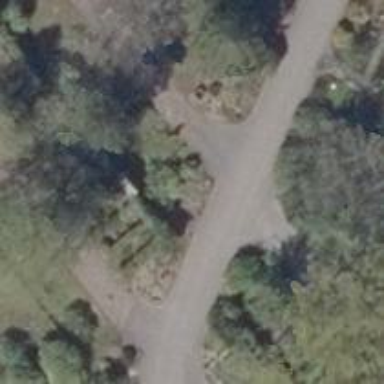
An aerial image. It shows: Historic tomb with tombstone.